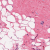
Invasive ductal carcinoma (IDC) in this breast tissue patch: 0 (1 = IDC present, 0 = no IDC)